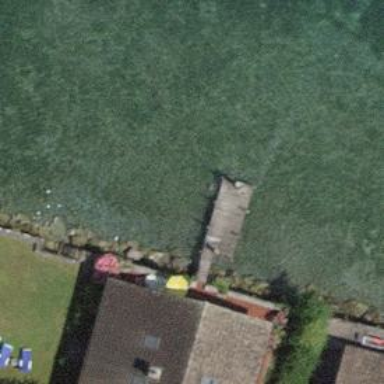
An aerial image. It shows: Man-made pier.